Interaction volume radius: 10 \u00c5
Interaction volume height: 25 \u00c5
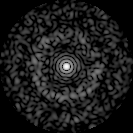
Disorder parameter: 0.86